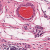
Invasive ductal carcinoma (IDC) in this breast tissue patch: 0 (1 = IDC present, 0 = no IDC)